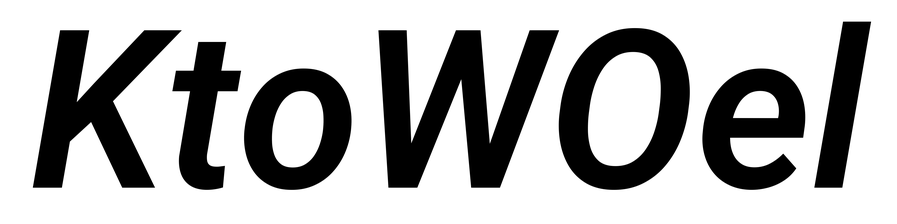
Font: Roboto-Italic_SemiBold_Italic